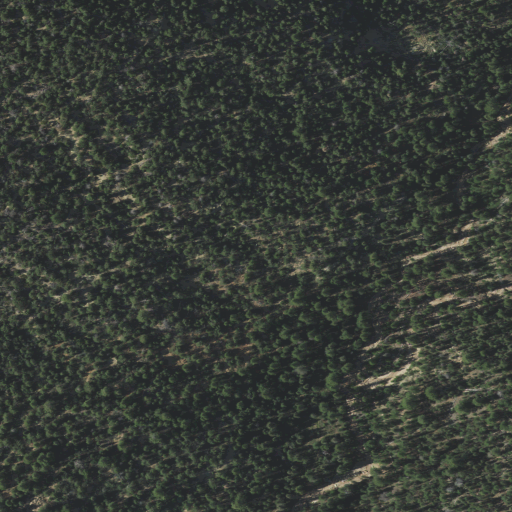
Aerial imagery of valley in Utah named Tri Story Canyon containing evergreen forest, mixed forest, and deciduous forest